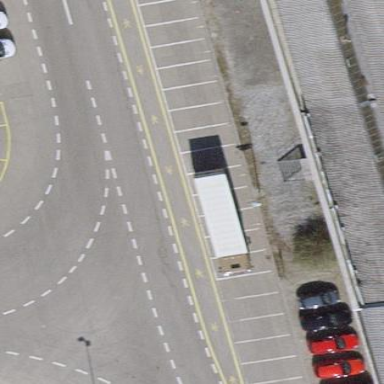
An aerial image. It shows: Street side parking area.